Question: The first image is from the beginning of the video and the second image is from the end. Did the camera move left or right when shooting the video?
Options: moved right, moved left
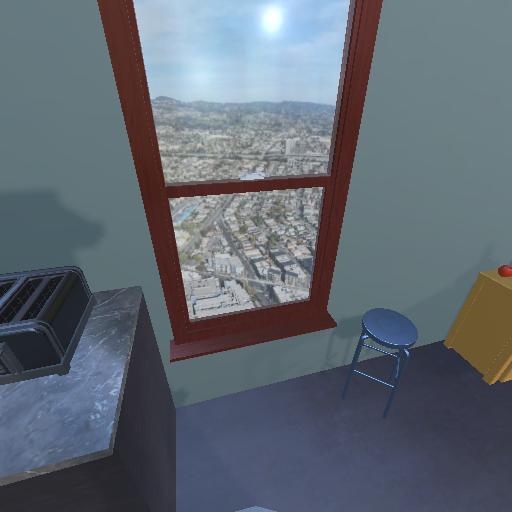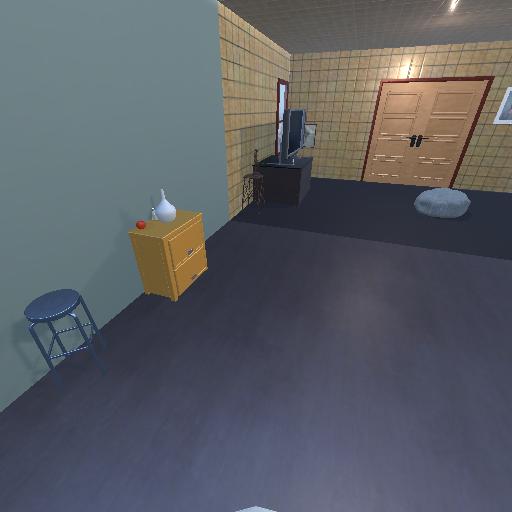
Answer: moved right